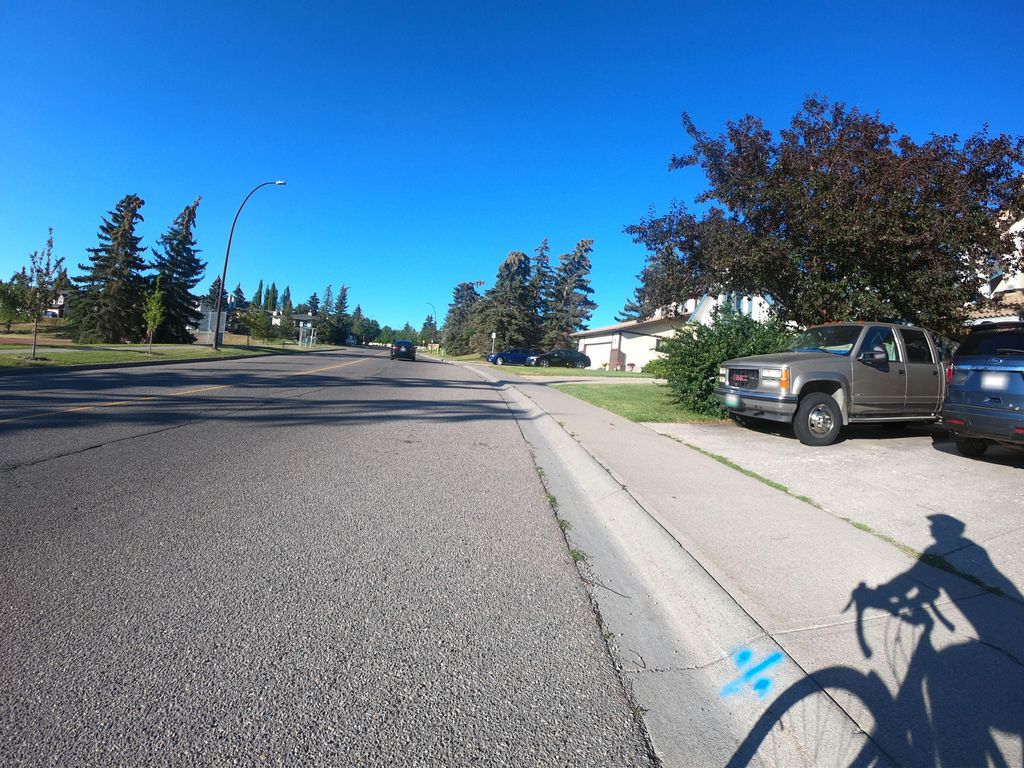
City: calgary